已知双曲线 $C$: $\frac{x^2}{a^2} - \frac{y^2}{b^2} = 1(a>0,b>0)$ 的离心率为 $\sqrt{2}$，点 $(3,-1)$ 在双曲线 $C$ 上。过 $C$ 的右焦点 $F$ 作直线 $l$ 交双曲线 $C$ 于 $A$、$B$ 两点。

\vspace{0.5em}

(1) 求双曲线 $C$ 的方程；

\vspace{0.5em}

(2) 若点 $M(-2,0)$，试问：是否存在直线 $l$，使得点 $M$ 在以 $AB$ 为直径的圆上？若存在，求出直线 $l$ 的方程；若不存在，说明理由。

\vspace{0.5em}

(3) 点 $P(-4,2)$，直线 $AP$ 交直线 $x = -2$ 于点 $Q$，设直线 $QA$、$QB$ 的斜率分别 $k_1$、$k_2$，求证：$k_1 - k_2$ 为定值。
【解答】
{【详解】}

(1) 由双曲线 $C$: $\frac{x^2}{a^2} - \frac{y^2}{b^2} = 1$ 的离心率为 $\sqrt{2}$，且 $M(3,-1)$ 在双曲线 $C$ 上，
可得
\[
\begin{cases}
\frac{9}{a^2} - \frac{1}{b^2} = 1 \\
e = \frac{c}{a} = \sqrt{2} \\
c^2 = a^2 + b^2
\end{cases}
\]
解得 $a^2 = 8$，$b^2 = 8$，所以双曲线的方程为 $\frac{x^2}{8} - \frac{y^2}{8} = 1$。

---

(2) 双曲线 $C$ 的左焦点为 $F(-4,0)$。
当直线 $l$ 的斜率为 $0$ 时，此时直线为 $y = 0$，与双曲线 $C$ 左支只有一个交点，不符合题意。
当直线 $l$ 的斜率不为 $0$ 时，设 $l: x = my - 4$。

联立
\[
\begin{cases}
x = my - 4 \\
x^2 - y^2 = 8
\end{cases}
\]
消去 $x$ 得 $(m^2 - 1)y^2 - 8my + 8 = 0$，

显然 $m^2 - 1 \neq 0$，$\Delta = 64m^2 - 32(m^2 - 1) = 32(m^2 + 1) > 0$。

设 $A(x_1,y_1)$，$B(x_2,y_2)$，则 $y_1 + y_2 = \frac{8m}{m^2 - 1}$，$y_1y_2 = \frac{8}{m^2 - 1} < 0$，得 $-1 < m < 1$。

于是 $\overrightarrow{MA} = (x_1 + 2, y_1)$，$\overrightarrow{MB} = (x_2 + 2, y_2)$，
\[
\overrightarrow{MA} \cdot \overrightarrow{MB} = (x_1 + 2)(x_2 + 2) + y_1y_2 = (my_1 - 2)(my_2 - 2) + y_1y_2
\]
\[
= (m^2 + 1)y_1y_2 - 2m(y_1 + y_2) + 4 = \frac{8(m^2 + 1)}{m^2 - 1} - \frac{16m^2}{m^2 - 1} + 4 = -4
\]
即 $\overrightarrow{MA} \cdot \overrightarrow{MB} \neq 0$，因此 $MA$ 与 $MB$ 不垂直，
所以不存在直线 $l$，使得点 $M$ 在以 $AB$ 为直径的圆上。

---

(3) 由直线 $AP: y - 2 = k(x + 4)$，得 $Q(-2, 2 - 2k)$，
则 $k_1 = \frac{y_1 - 2 - 2k}{x_1 + 2}$，又 $k = \frac{y_1 - 2}{x_1 + 4}$，
\[
k_1 = \frac{y_1 - 2 - 2 \cdot \frac{y_1 - 2}{x_1 + 4}}{x_1 + 2}
\]
\[
= \frac{(y_1 - 2)(x_1 + 4) - 2(y_1 - 2)(x_1 + 2)}{(x_1 + 2)(x_1 + 4)}
\]
\[
= \frac{-2my_1 - 2y_1 + 4 + 2my_1 + 2ky_1}{my_1(y_1 - 2)}
\]
而 $k_1 = \frac{y_1 - 2}{my_1}$，即有 $k_1my_1 = y_1 - 2$，且 $y_1 + y_2 = my_1y_2$，

所以
\[
k_1 - k_2 = \frac{2m(y_1 - y_2)}{my_1(my_2 - 2)} = \frac{2(y_1 - y_2)}{y_1 + y_2 - 2y_1} = -2
\]
即 $k_1 - k_2$ 为定值。

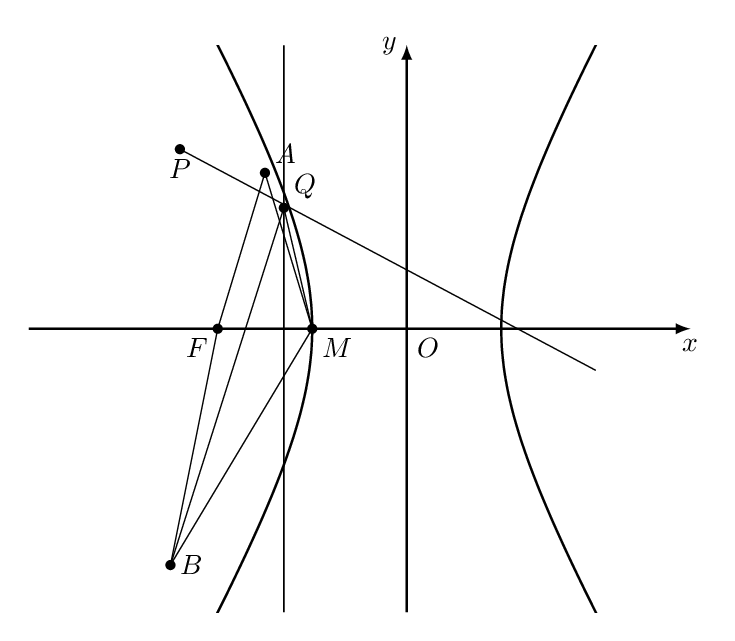